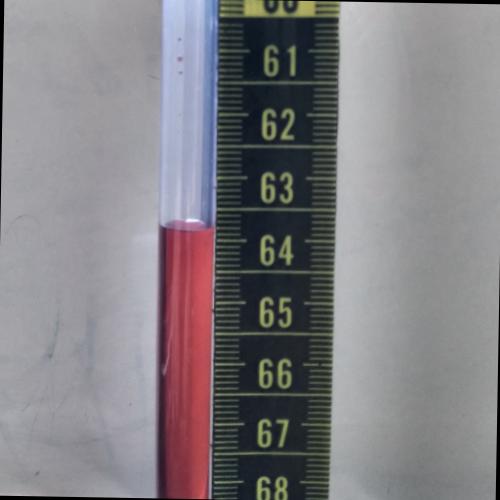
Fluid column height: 63.8 cm